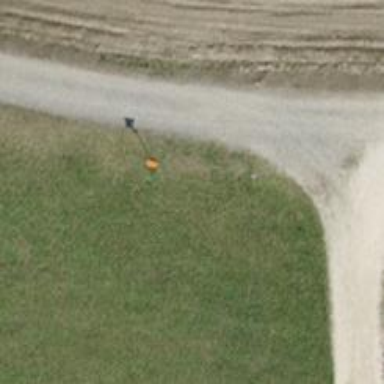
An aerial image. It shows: Pipeline marker.